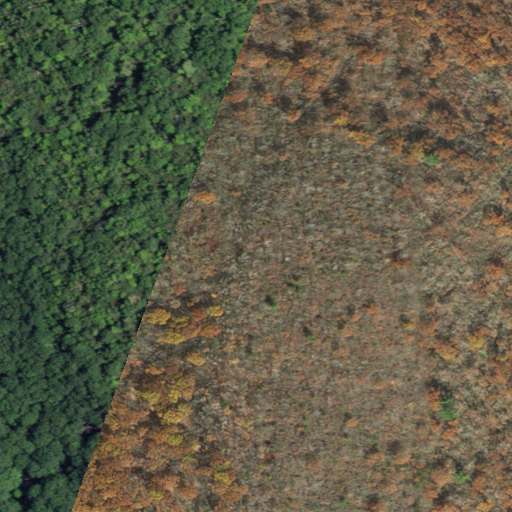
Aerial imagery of mountain in Massachusetts named Mount Fray containing deciduous forest and mixed forest